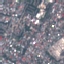
Land use / land cover: Residential